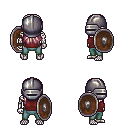
a pixel art fantasy rpg character, male body template, skeleton, maroon sleeveless shirt, teal pants, white blonde unkempt hairstyle, metal helm, shield, four views (front, back, left, right), 2x2 character sprite sheet, small pixel art, hard edges, no anti-aliasing